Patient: sex M, age 51
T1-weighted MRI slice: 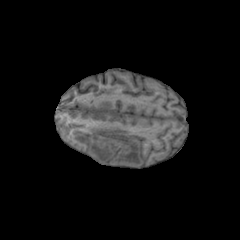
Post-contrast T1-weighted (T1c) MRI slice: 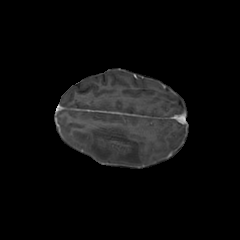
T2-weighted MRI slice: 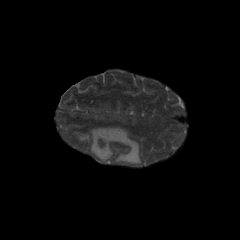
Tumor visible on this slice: yes
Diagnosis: Glioblastoma, IDH-wildtype
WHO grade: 4